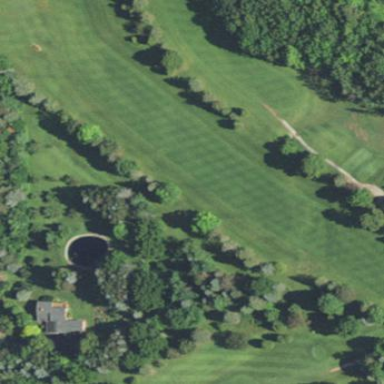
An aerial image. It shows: Golf fairway surrounded by grass.